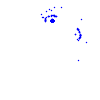
Particle: electron